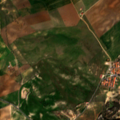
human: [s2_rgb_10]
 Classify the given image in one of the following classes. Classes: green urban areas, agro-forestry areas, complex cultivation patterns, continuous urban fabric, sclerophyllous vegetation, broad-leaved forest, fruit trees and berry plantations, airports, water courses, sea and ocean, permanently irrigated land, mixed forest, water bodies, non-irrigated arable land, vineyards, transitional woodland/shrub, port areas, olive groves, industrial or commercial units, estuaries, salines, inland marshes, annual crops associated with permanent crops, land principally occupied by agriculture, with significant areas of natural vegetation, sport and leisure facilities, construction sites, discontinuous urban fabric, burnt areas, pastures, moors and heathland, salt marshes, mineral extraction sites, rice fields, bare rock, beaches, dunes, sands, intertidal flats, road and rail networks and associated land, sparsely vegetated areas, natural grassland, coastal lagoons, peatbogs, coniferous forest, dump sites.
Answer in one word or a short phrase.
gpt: mineral extraction sites, non-irrigated arable land, olive groves, complex cultivation patterns